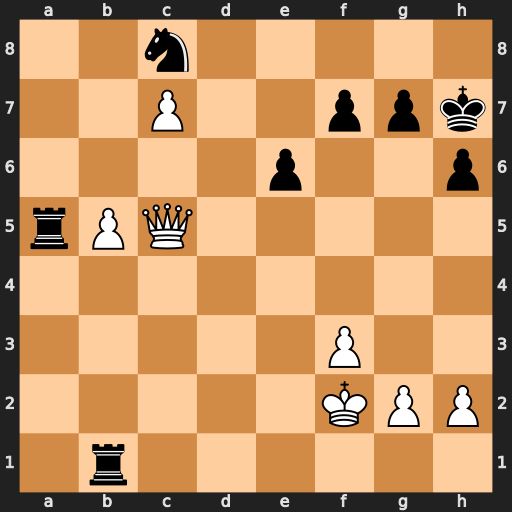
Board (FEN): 2n5/2P2ppk/4p2p/rPQ5/8/5P2/5KPP/1r6
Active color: w
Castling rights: -
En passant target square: -
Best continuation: Qc2+ g6 Qxb1